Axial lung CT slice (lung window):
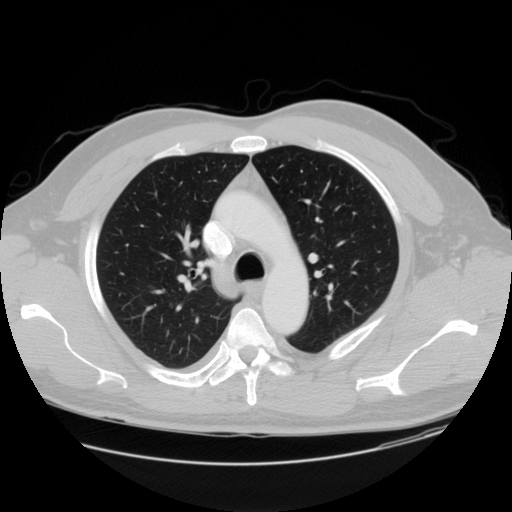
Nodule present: no